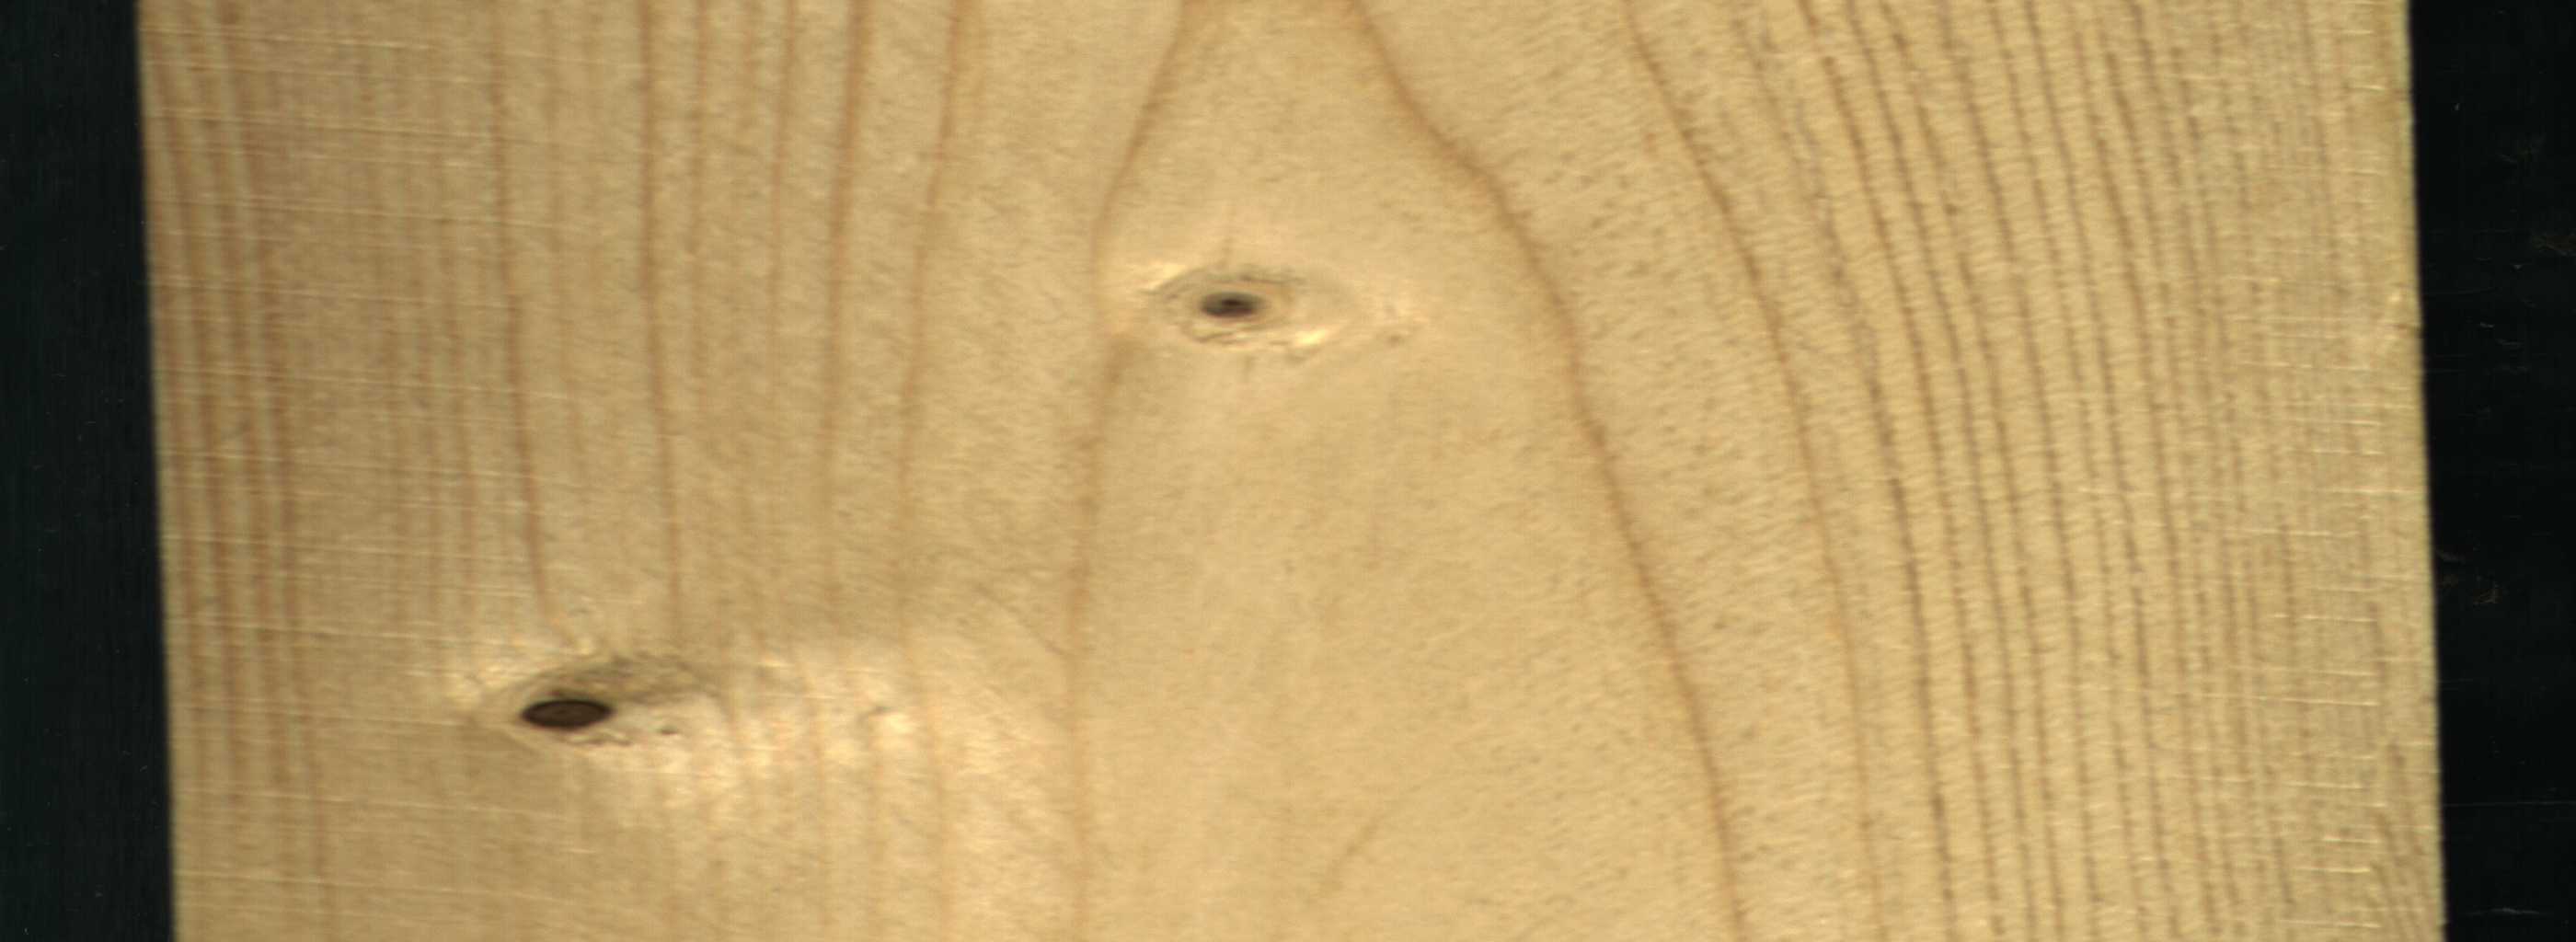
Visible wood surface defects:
Dead_Knot
Live_Knot